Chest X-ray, AP view. Patient: 13 years old, sex M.
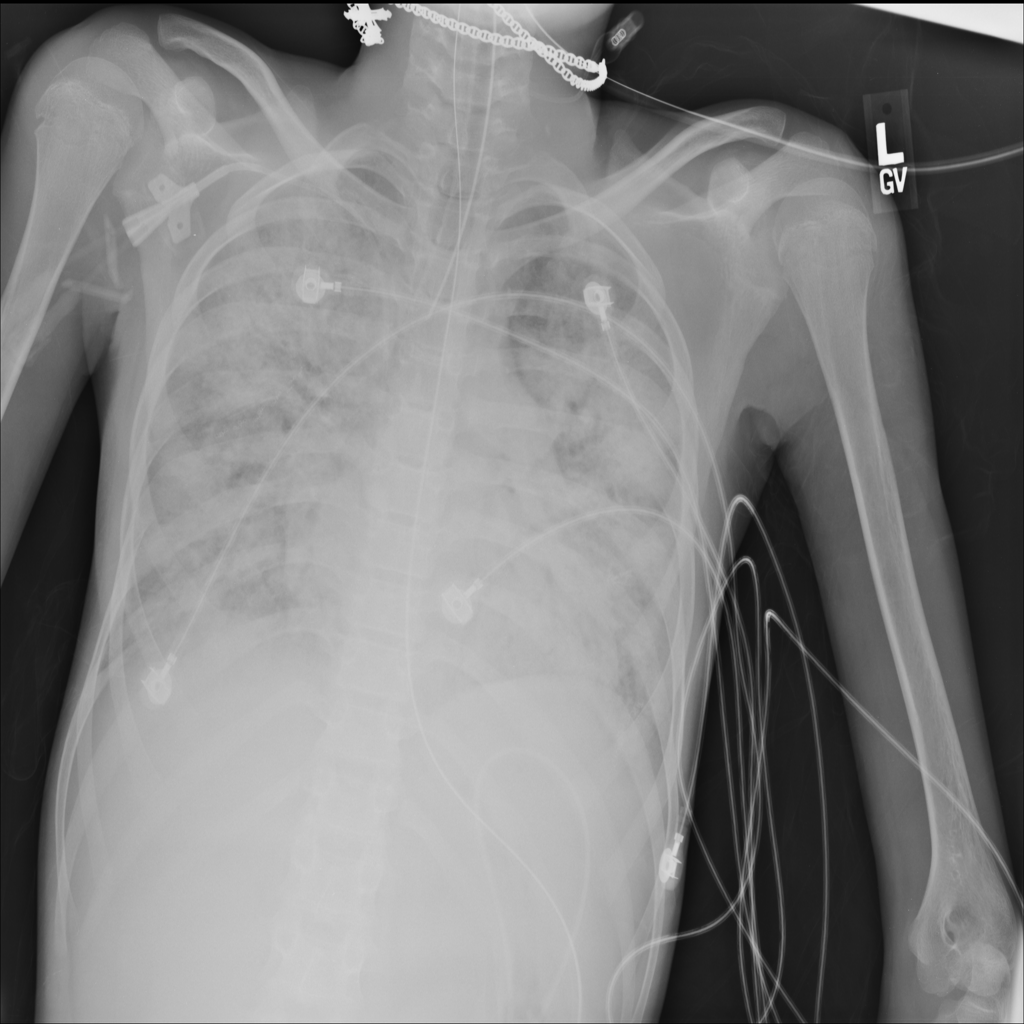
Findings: Infiltration